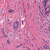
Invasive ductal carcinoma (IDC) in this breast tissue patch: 1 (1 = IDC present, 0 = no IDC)